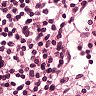
Metastatic tissue present: no